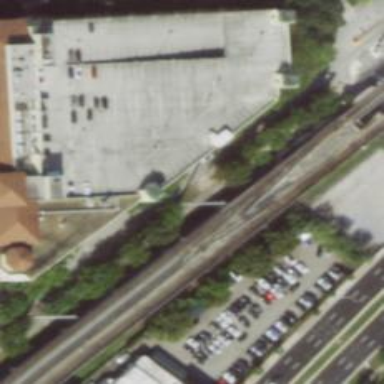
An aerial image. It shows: Bridge over electrified rail siding.